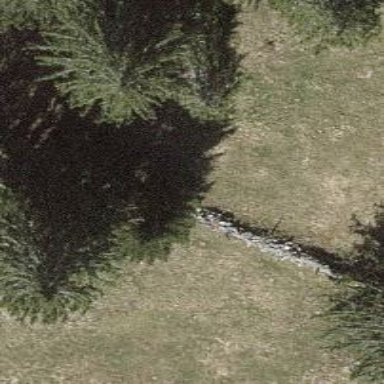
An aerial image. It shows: Dry stone wall barrier.